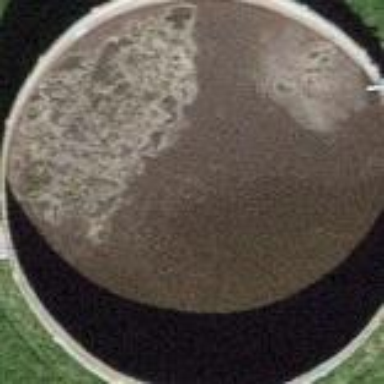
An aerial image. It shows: Storage tank with man-made structure.